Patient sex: F
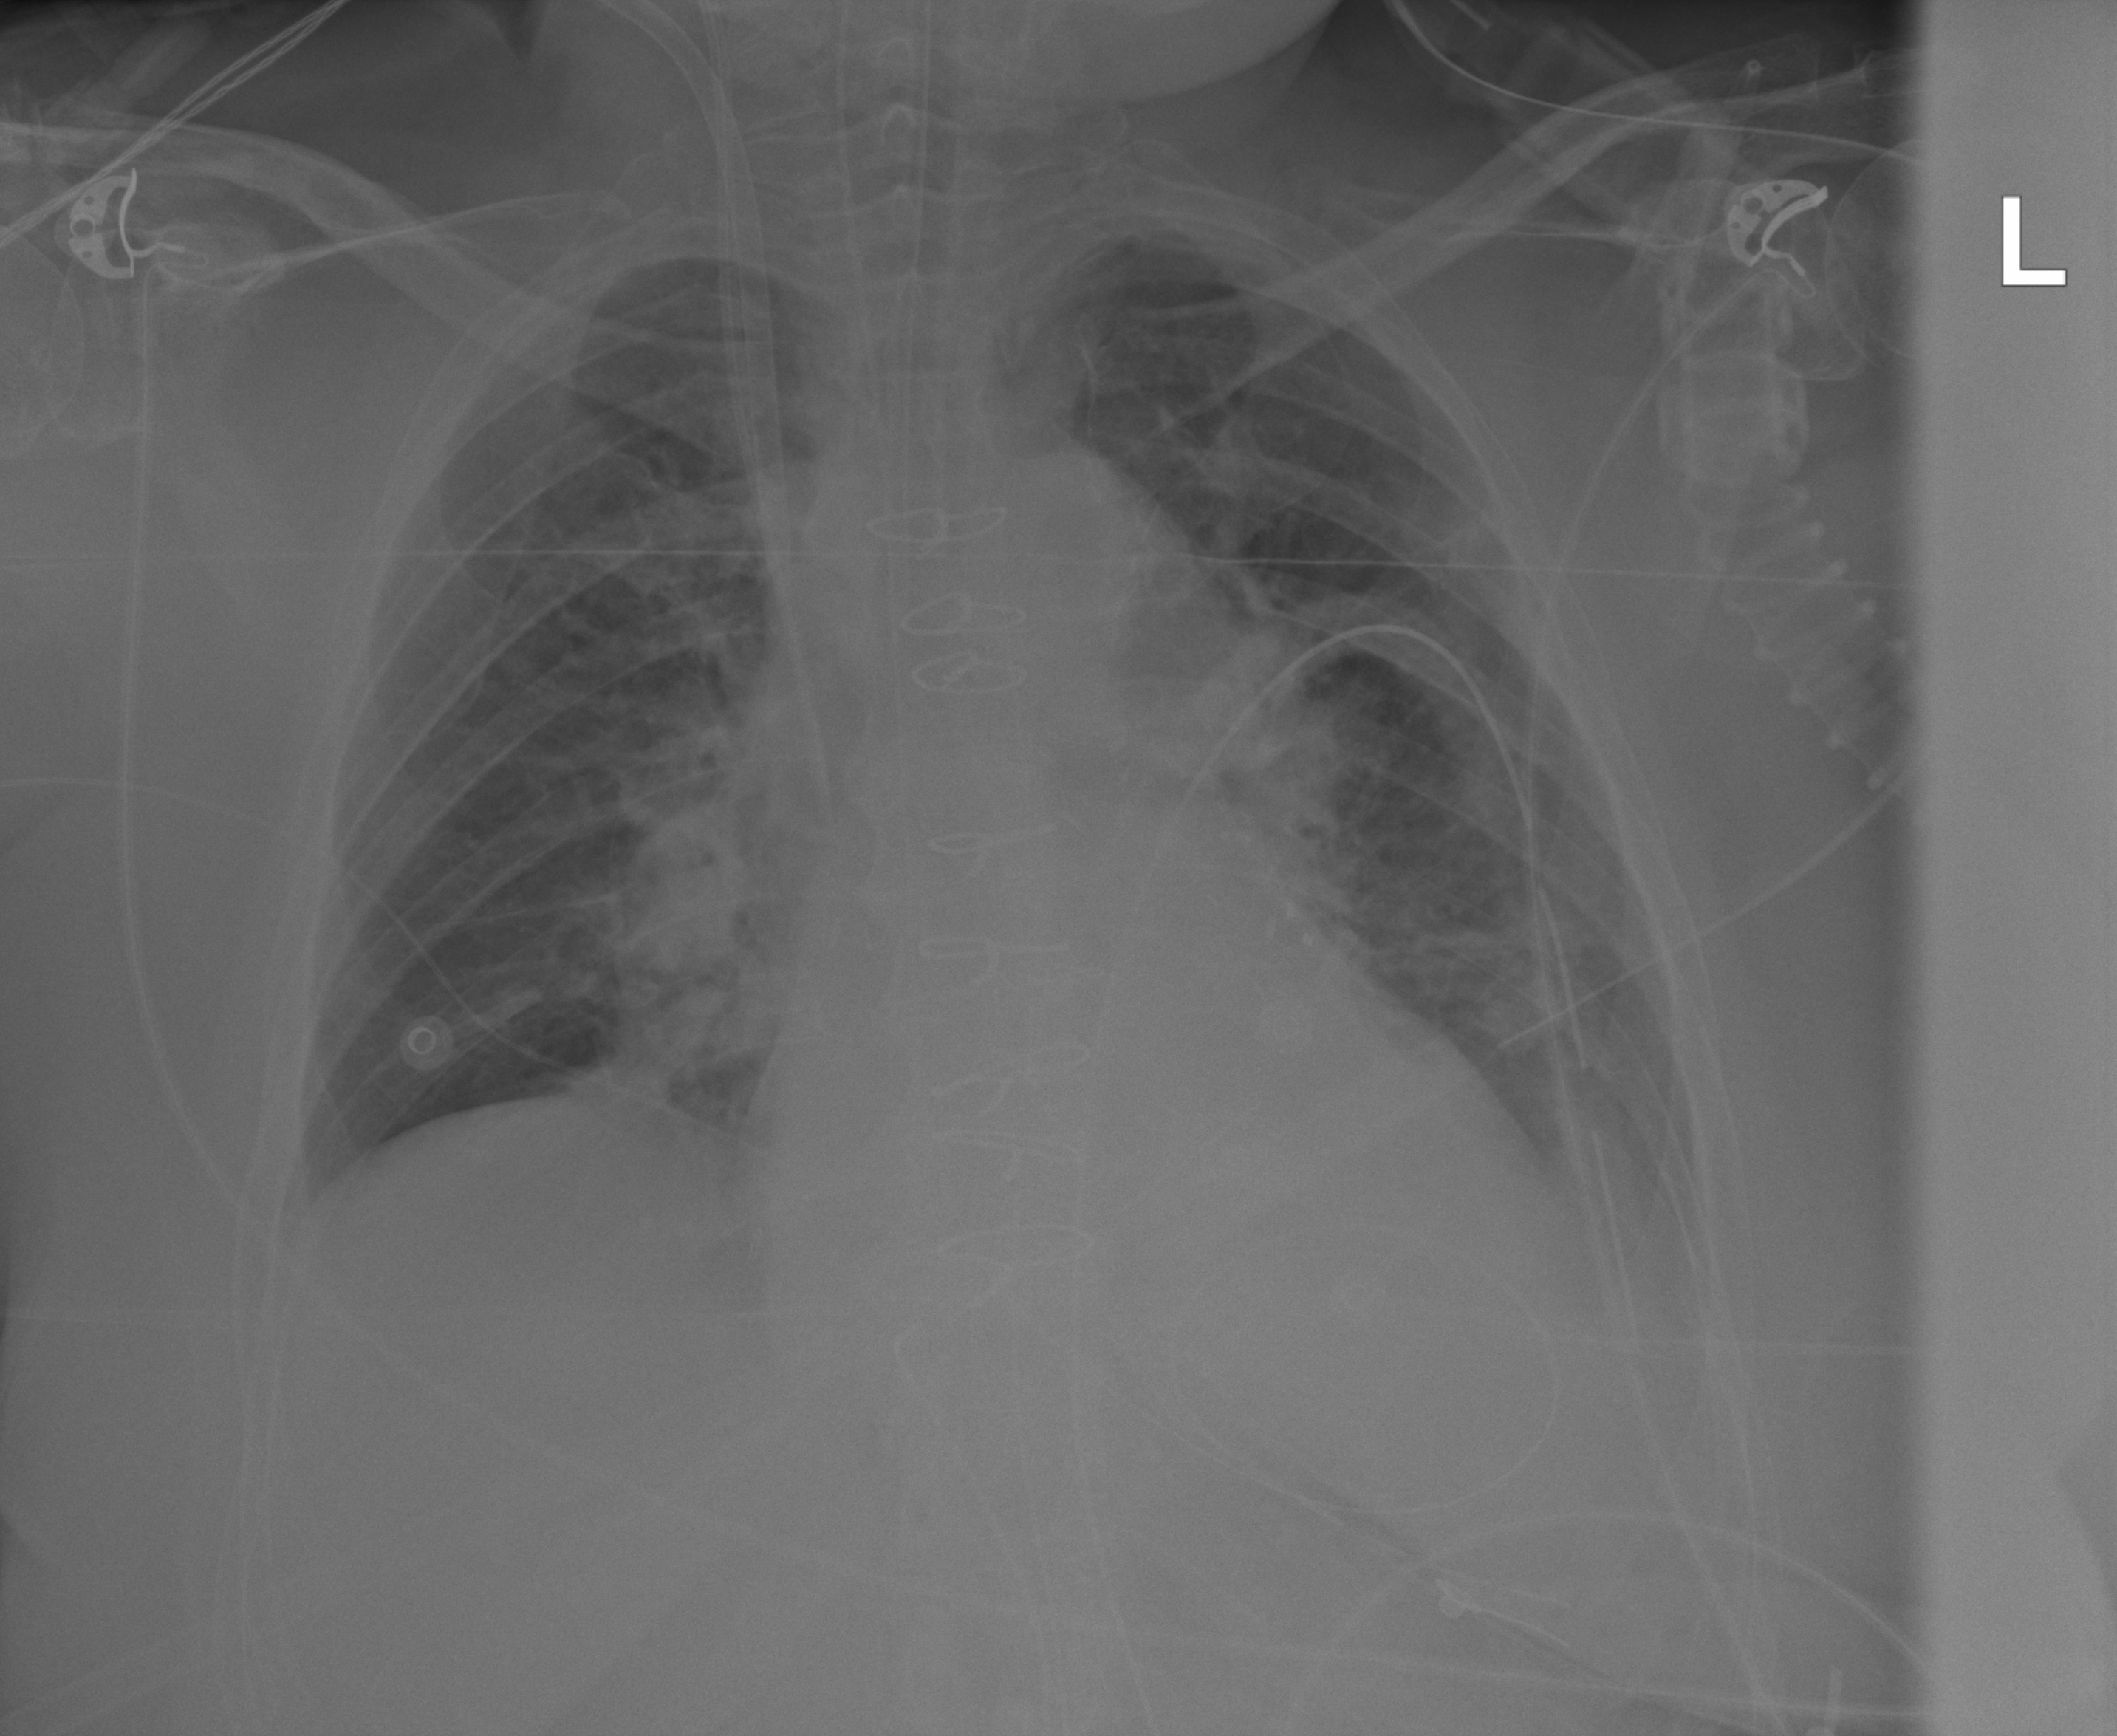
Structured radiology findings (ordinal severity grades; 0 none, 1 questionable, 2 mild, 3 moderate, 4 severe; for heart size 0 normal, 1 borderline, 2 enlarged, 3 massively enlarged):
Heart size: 1
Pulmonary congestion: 2
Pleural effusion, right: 0
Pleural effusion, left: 1
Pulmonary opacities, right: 0
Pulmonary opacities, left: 0
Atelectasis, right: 0
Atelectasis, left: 1